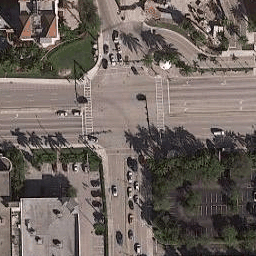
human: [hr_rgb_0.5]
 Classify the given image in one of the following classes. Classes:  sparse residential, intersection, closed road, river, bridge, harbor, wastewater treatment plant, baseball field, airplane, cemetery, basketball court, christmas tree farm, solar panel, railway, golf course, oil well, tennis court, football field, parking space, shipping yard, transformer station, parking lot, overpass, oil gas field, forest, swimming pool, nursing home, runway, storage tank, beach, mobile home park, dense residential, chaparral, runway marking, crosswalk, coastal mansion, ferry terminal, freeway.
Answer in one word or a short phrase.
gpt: intersection